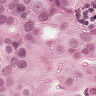
Metastatic tissue present: yes